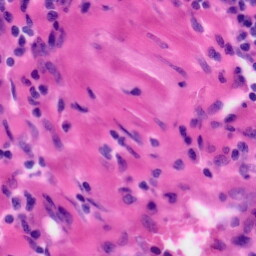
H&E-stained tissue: Tonsil